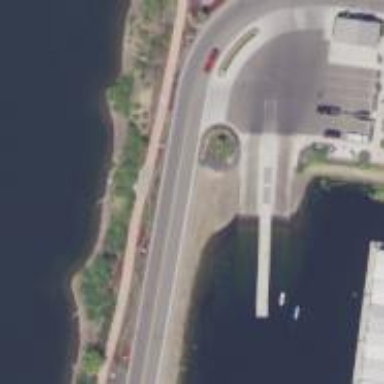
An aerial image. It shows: Slipway on leisure land.